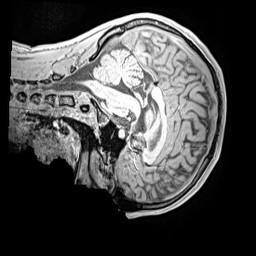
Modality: MP2RAGE
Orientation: sagittal
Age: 11
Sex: male
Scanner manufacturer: siemens
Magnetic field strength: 3 T
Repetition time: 4 s
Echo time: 0.00299 s